Question: I have neo4j Desktop on Mac version 1.0.15, but for some reason it keeps showing the error below. I already tried reinstalling many times. How can I fix this?

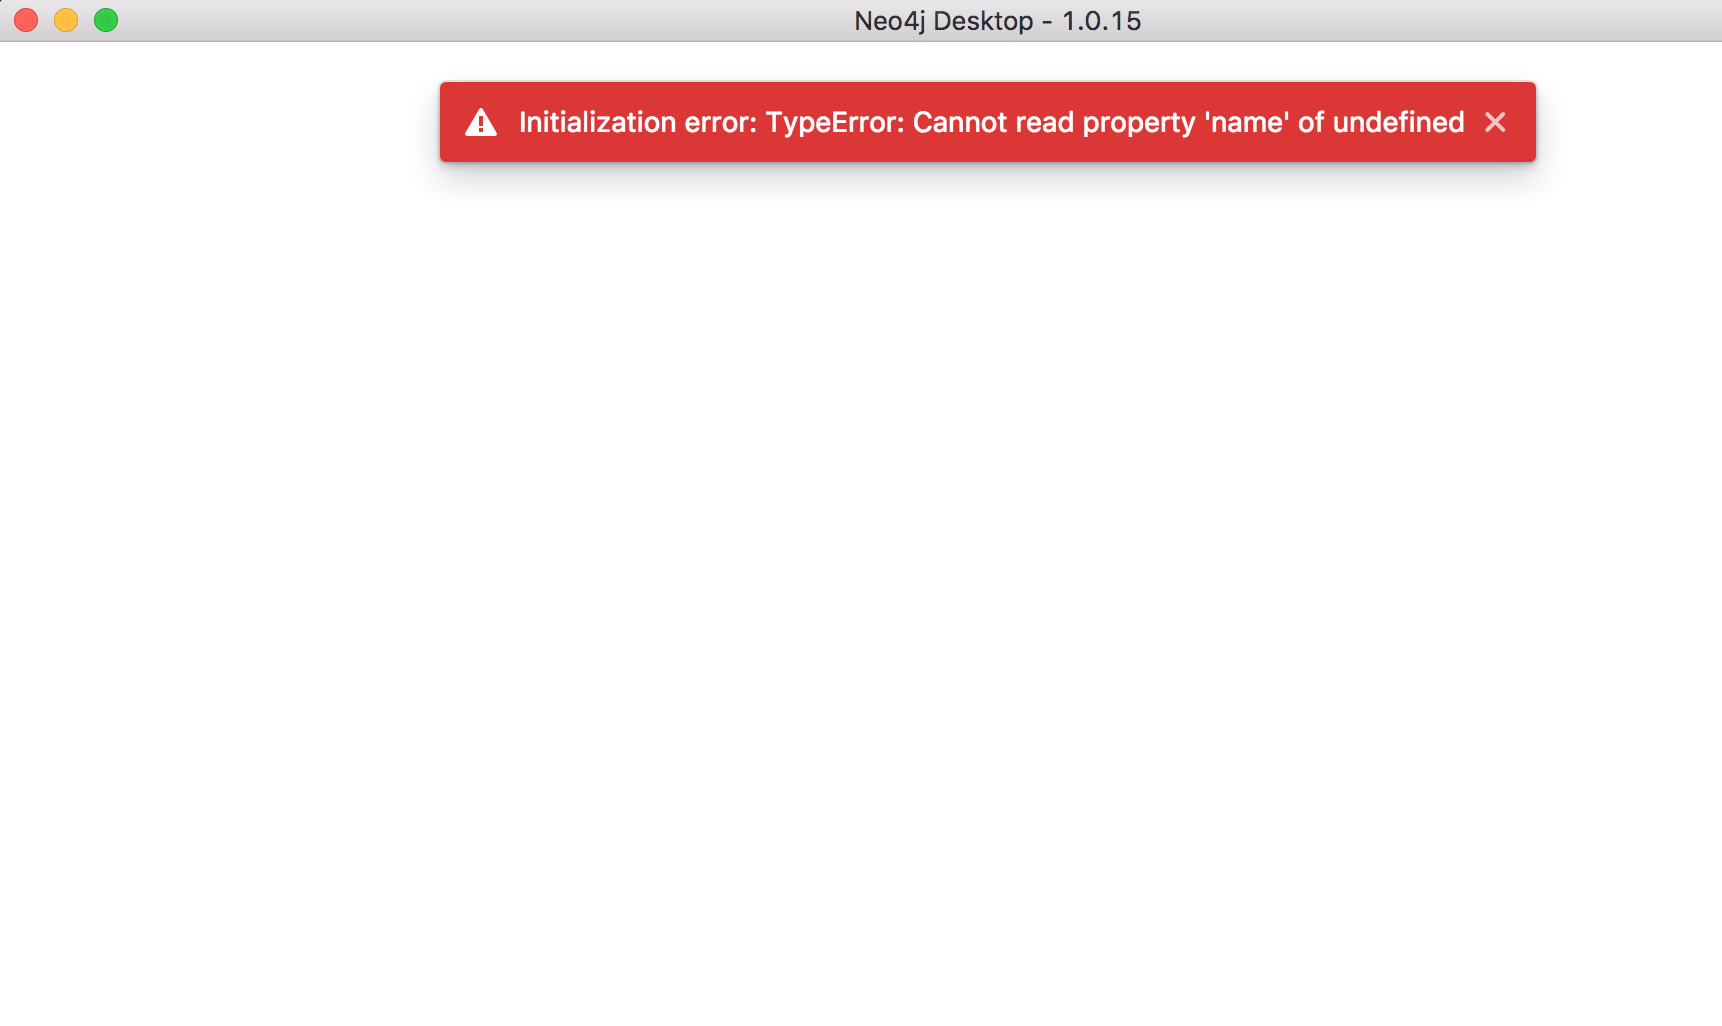
Answer: We resolved it by deleting the APPDATA directory, i.e. on the mac: 'Library/Application Support/Neo4j Desktop' and restarting the app.
It's a bug that will be fixed in the next version.
Sorry for that.